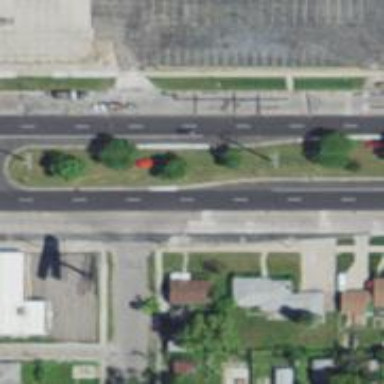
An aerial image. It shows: Unmarked road crossing.